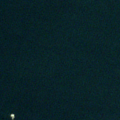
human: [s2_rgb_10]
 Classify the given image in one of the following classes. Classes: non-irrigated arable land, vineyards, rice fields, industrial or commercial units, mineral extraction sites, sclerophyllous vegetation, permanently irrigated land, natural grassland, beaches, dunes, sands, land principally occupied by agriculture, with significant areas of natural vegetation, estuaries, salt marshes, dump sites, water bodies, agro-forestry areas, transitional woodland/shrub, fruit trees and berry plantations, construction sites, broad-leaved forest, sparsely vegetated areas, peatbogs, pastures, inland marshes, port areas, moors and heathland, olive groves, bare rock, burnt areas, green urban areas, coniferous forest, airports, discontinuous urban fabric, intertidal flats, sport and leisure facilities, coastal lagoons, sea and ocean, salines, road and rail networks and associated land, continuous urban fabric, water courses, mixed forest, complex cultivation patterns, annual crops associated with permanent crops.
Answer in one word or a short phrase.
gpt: sea and ocean